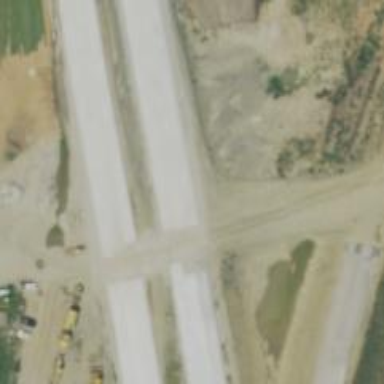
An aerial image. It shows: Motorway.